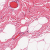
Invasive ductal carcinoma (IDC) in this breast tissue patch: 0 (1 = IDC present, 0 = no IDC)